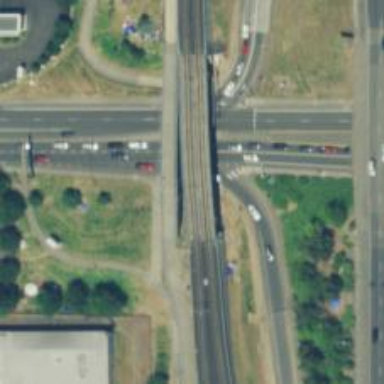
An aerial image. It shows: Bridge for light rail electrified with contact line.